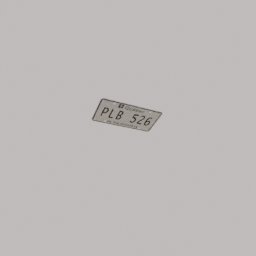
Label: mechanical